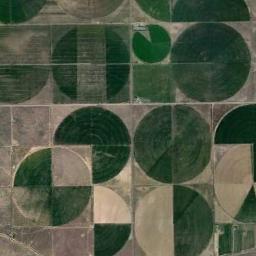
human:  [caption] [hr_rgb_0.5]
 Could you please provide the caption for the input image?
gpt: Some green circle farmland are in the bare land .

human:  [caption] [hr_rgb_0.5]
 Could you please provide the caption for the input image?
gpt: Several dark green circular or fan-shaped farmlands with different radii and radians are surrounded by wasteland .

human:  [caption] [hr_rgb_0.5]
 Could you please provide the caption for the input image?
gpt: Many green, Tan-colored, Circular farmlands, Including semi-circular and uneven .

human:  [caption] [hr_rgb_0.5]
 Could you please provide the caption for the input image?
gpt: Most round fields are not entirely green .

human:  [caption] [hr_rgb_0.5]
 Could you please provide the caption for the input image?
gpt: There are some cultivated circular farmlands of different sizes .